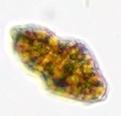
Label: Akashiwo